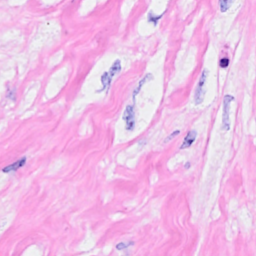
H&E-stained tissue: Breast